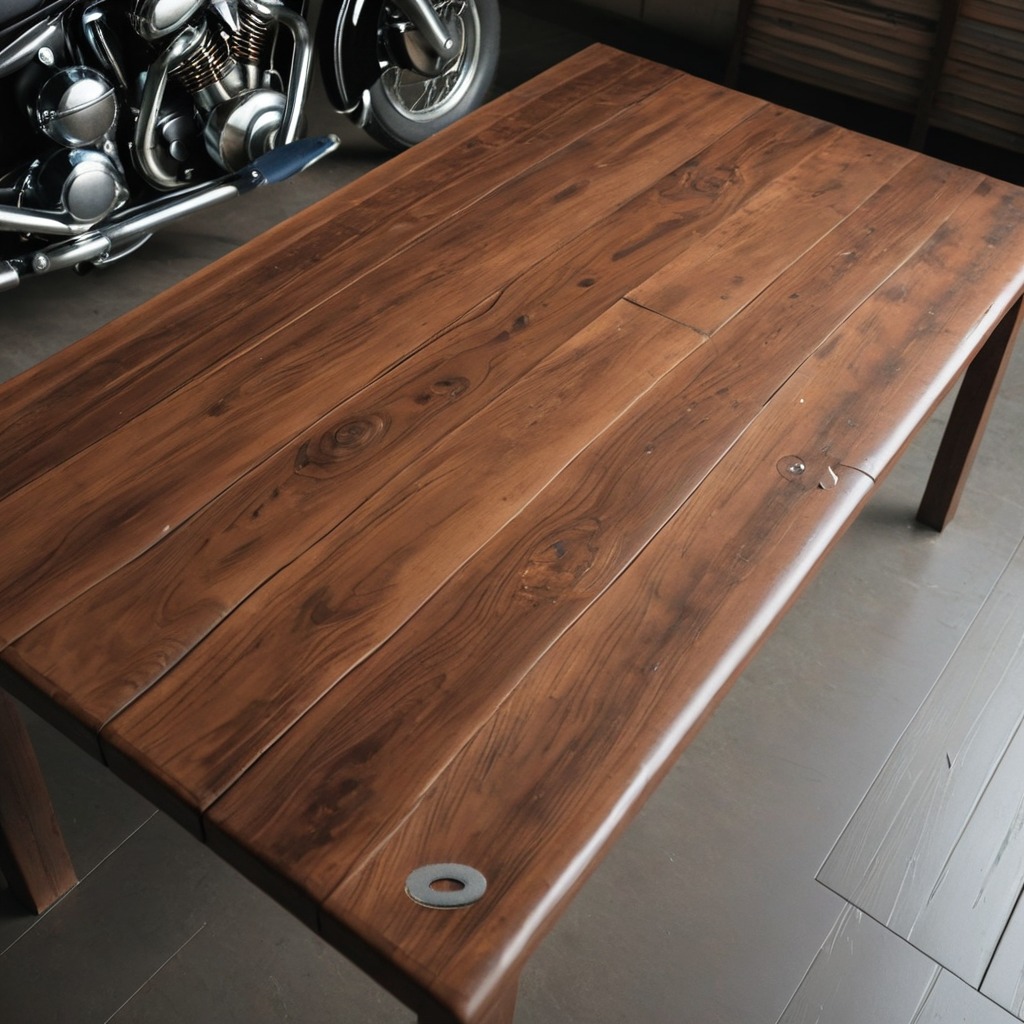
A flat metal washer lies on the wooden table in a vintage motorcycle garage.